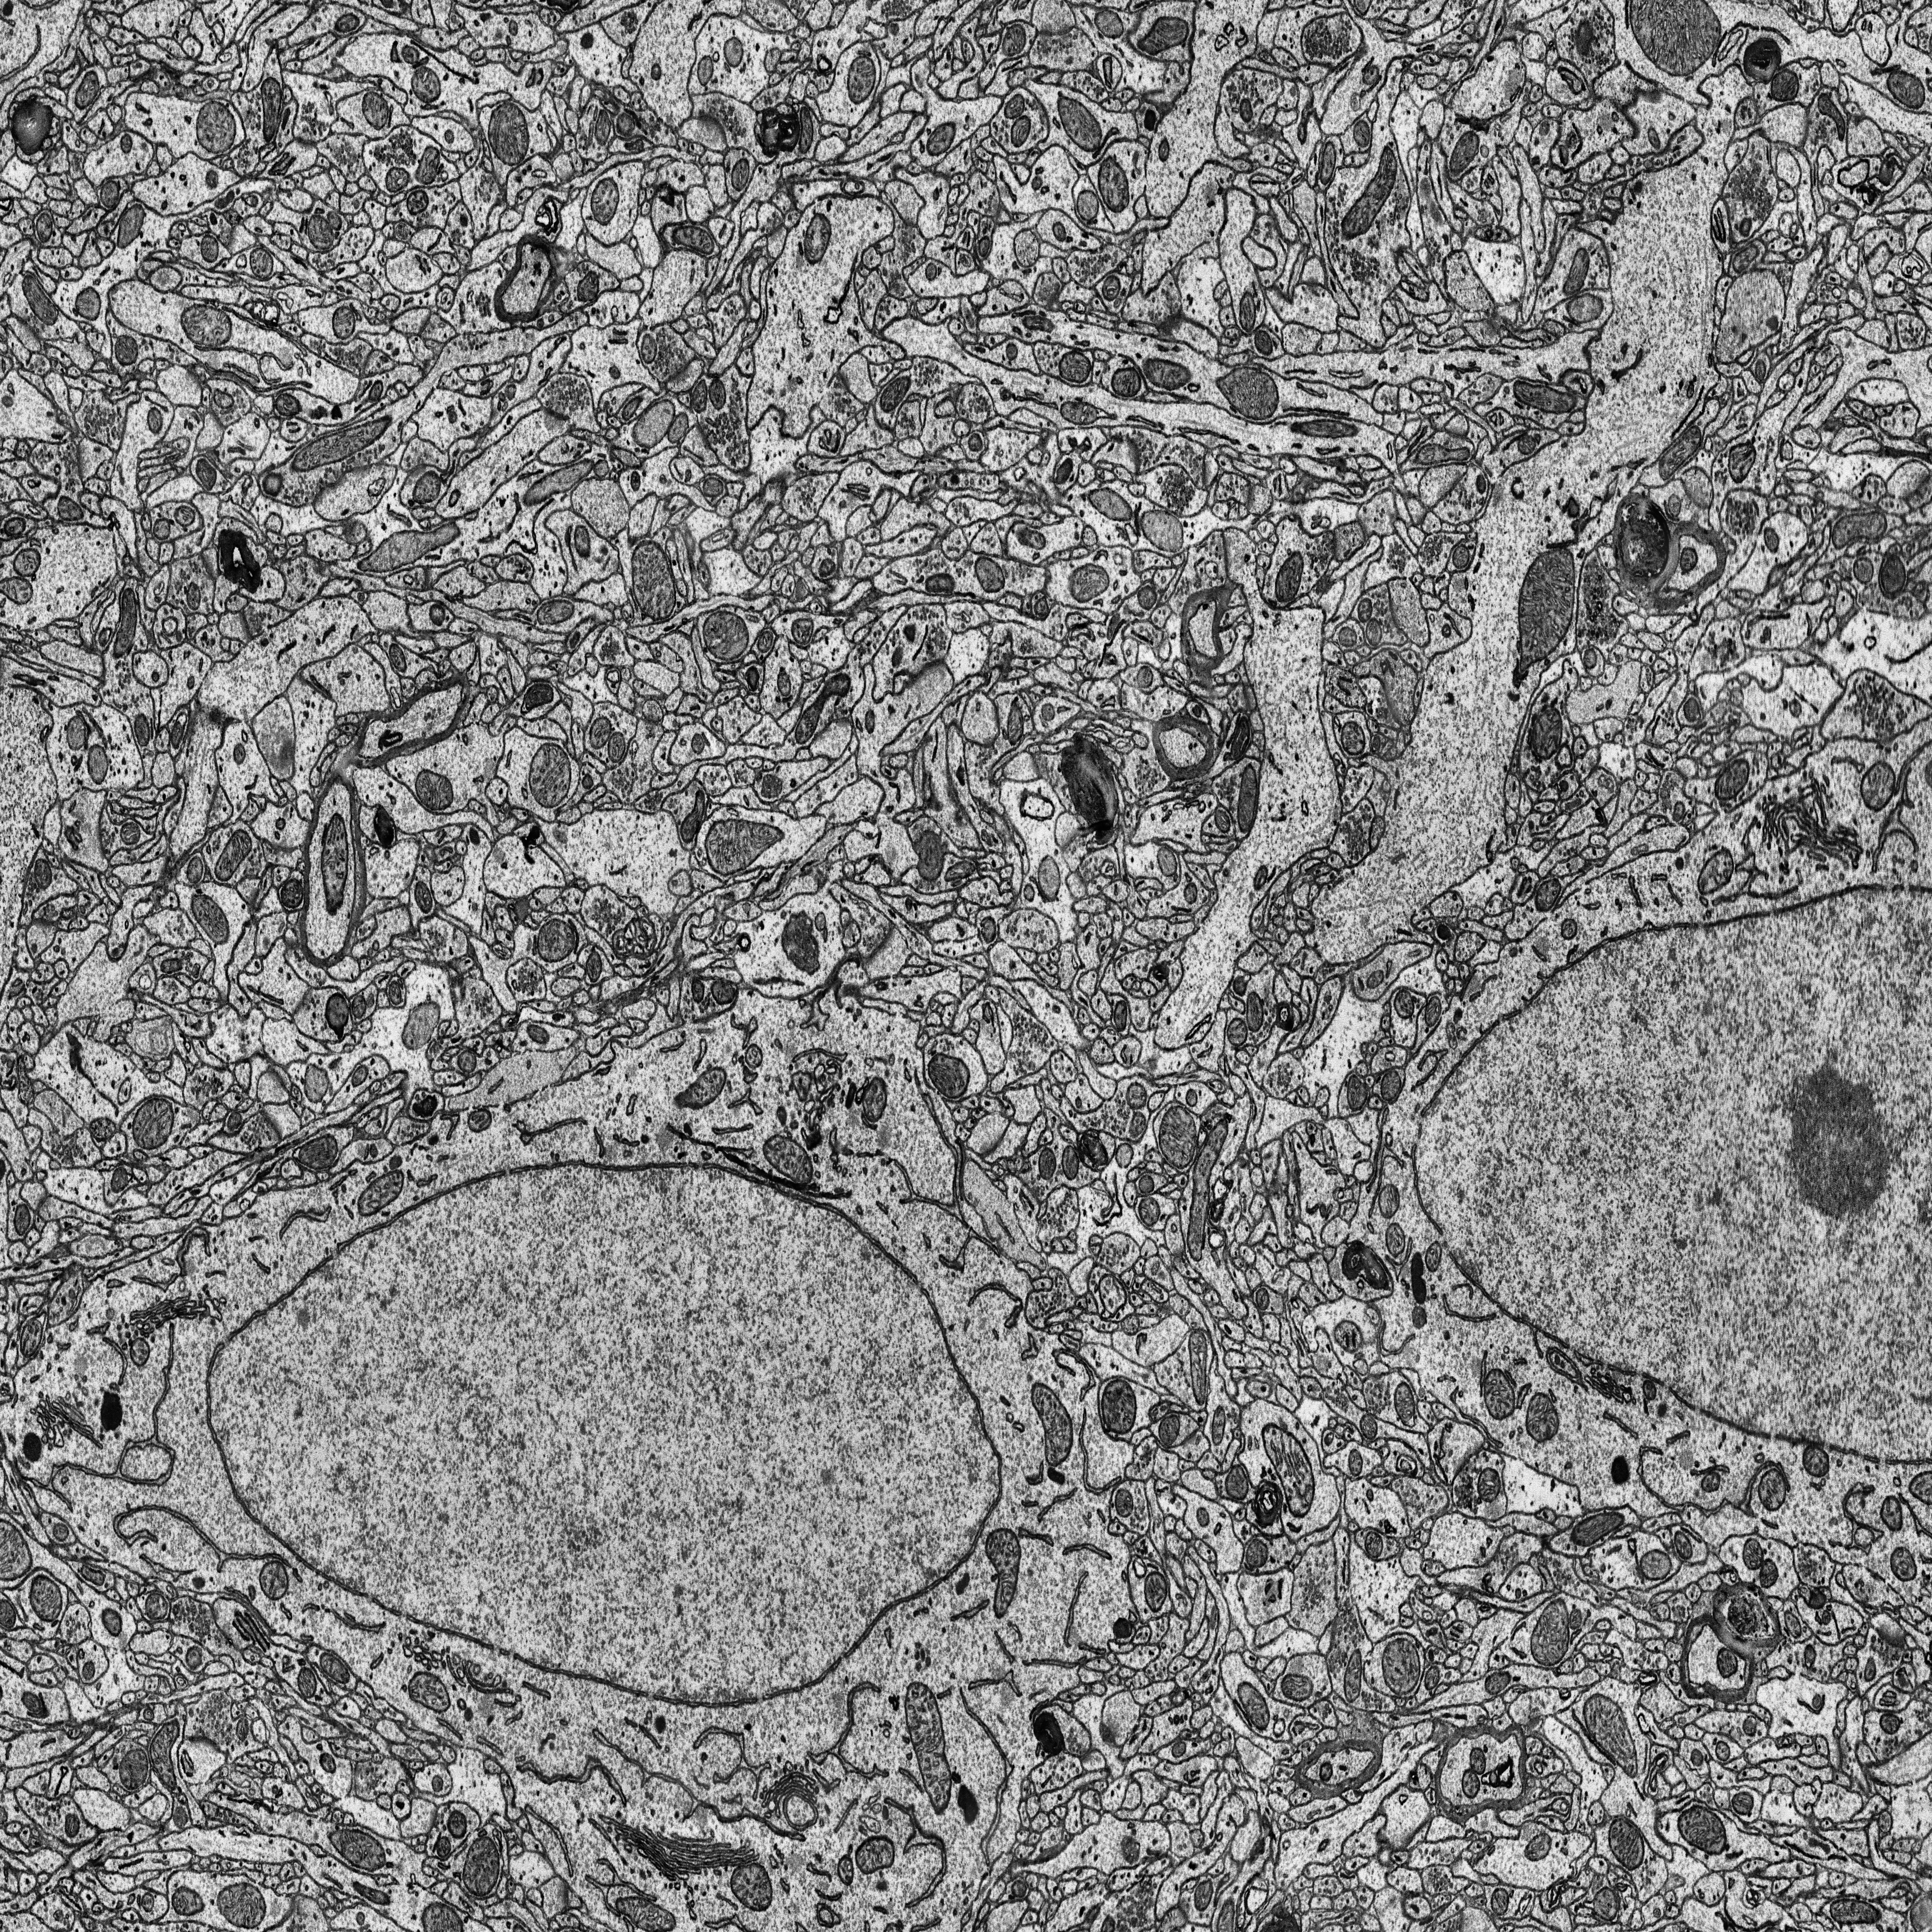
Electron microscopy slice of rat cortex tissue
Slice depth (z): 293
Mitochondria instances in slice: 378